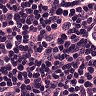
Metastatic tissue present: yes